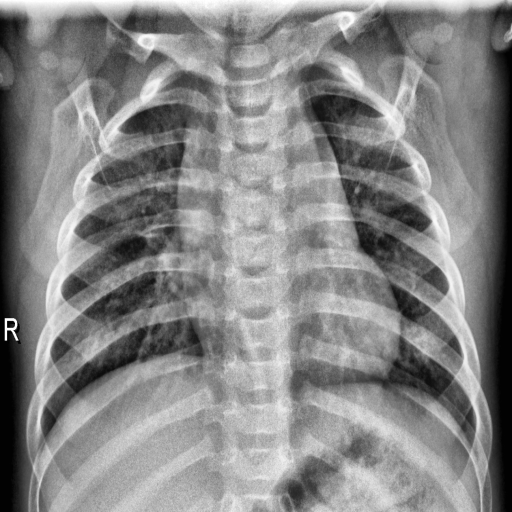
Finding: NORMAL